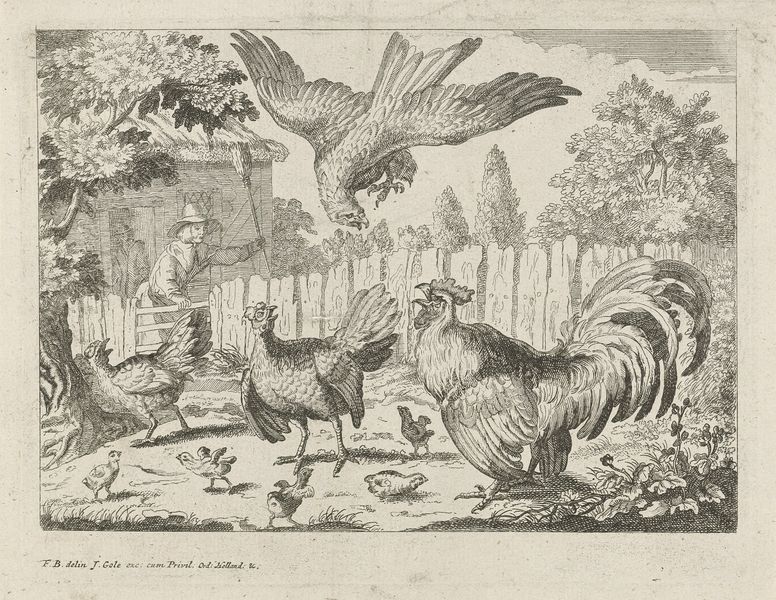
Titel: Aanval van een buizerd op kippen
Künstler: Jacob Gole
Standort: Amsterdam
Institution: Rijksmuseum
Schlagwörter: adler, baum, mann, bäume, landschaft, blume, frau, hut, szene, gras, haus, zaun, mensch, natur, gatter, fliegen, garten, graphik, hof, besen, bauer, druck, radierung, stich, küken, jagd, buschwerk, fabel, eiche, hahn, huhn, kupferstich, ärger, henne, hühner, lehre, planke, greifvögel, krähe, raubvogel, kupferstick, falken